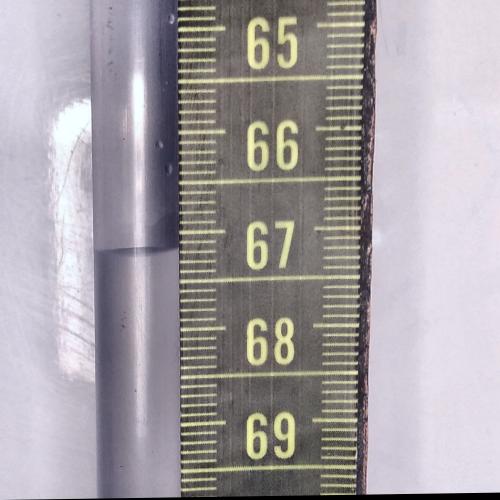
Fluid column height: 67.2 cm